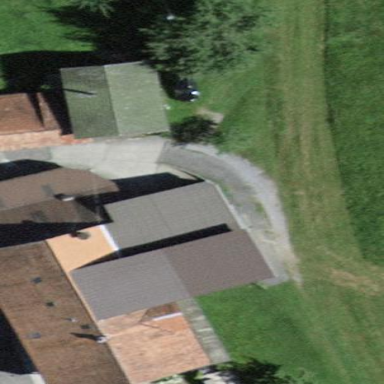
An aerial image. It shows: Farm building.